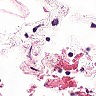
Metastatic tissue present: no